Question: Doing math expressions in jquery.tmpl for knockout viewmodels doesn't seem to work. Is there another way to do this?
<URL>
'''
<p data-bind="text: number" /> <-- shows 10 as expected
<script id="numberTemplate" type="text/html">
${number} <-- Shows 10 as expected
${number/2} <-- Shows NaN
</script>
'''

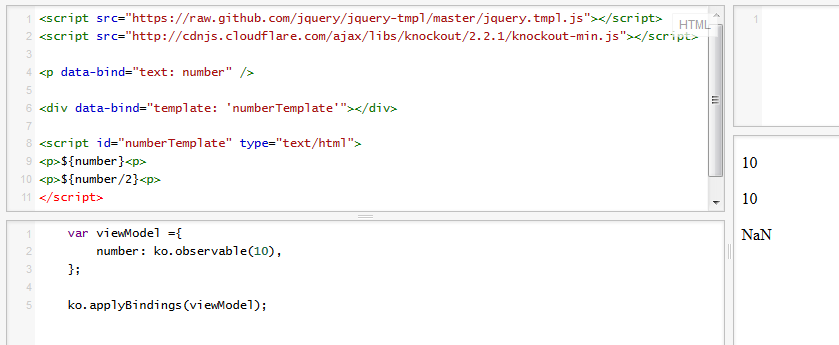
Answer: The 'number' value is not the actual value. It's a function that, when called with 0 arguments, returns the expected value. When you evaluate the expression
'''
${number / 2}
'''
you're effectively doing the same thing as
'''
(function(){}) / 2
'''
which returns 'NaN'
If you change the expression to look like this instead
'''
${number() / 2}
'''
You will get the expected value of '5'
You can see the actual contents of 'number' if you 'eval' the value.
'''
${eval(number)}
'''
returns this function
'''
function d(){
if(0<arguments.length)
{
if(!d.equalityComparer||!d.equalityComparer(c,arguments[0]))
d.H(),
c=arguments[0],
d.G();
return this
}
b.r.Wa(d);
return c
}
'''